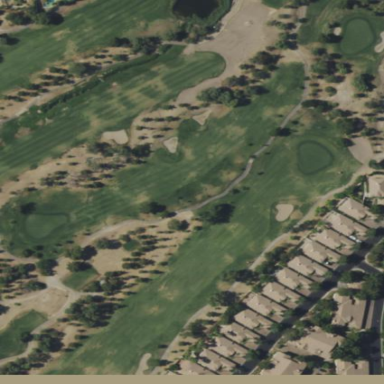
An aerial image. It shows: Rough grassy area used for golf.